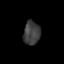
Tissue: prostate
Cell type: T cells
Senescence score: 0.3251
Nuclear area (px): 385
Mean DAPI intensity: 62.426